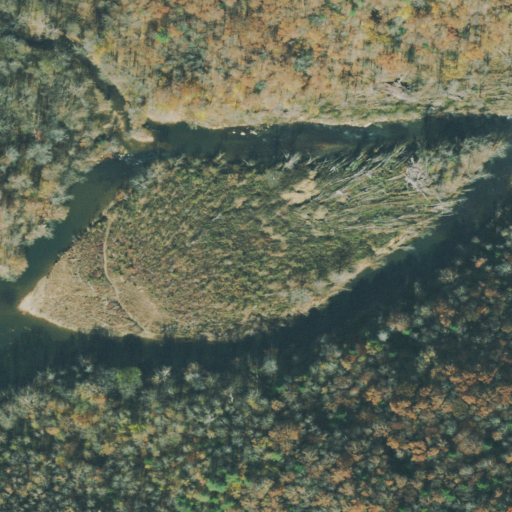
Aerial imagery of island in Tennessee named Big Island containing deciduous forest, open water, mixed forest, open development, and herbaceous wetlands